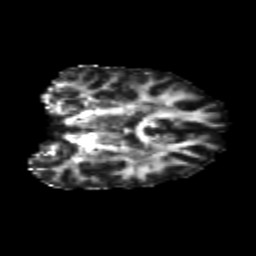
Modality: FA
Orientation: coronal
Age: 24
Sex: female
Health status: healthy
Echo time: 0.074 s